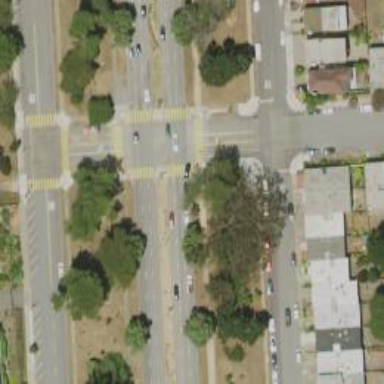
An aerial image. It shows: Secondary road with separate sidewalks.